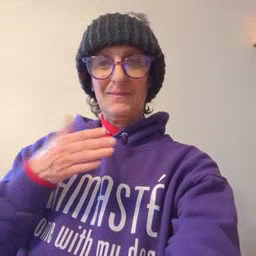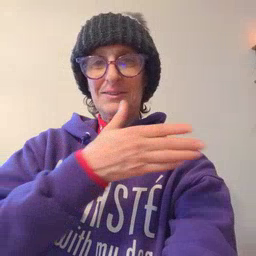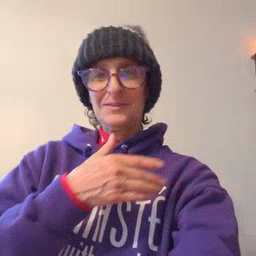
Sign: fish